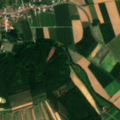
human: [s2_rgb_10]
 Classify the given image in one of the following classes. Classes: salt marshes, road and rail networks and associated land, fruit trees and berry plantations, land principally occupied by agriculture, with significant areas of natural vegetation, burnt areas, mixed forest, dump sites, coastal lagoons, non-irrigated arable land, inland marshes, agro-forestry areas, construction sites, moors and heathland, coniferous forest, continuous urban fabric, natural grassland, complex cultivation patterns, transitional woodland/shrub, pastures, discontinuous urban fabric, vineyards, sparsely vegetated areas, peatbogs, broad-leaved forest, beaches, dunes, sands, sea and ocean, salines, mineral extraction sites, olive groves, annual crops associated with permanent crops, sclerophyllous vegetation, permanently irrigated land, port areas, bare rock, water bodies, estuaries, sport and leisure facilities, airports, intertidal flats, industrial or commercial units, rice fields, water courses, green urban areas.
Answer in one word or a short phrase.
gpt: discontinuous urban fabric, non-irrigated arable land, land principally occupied by agriculture, with significant areas of natural vegetation, broad-leaved forest